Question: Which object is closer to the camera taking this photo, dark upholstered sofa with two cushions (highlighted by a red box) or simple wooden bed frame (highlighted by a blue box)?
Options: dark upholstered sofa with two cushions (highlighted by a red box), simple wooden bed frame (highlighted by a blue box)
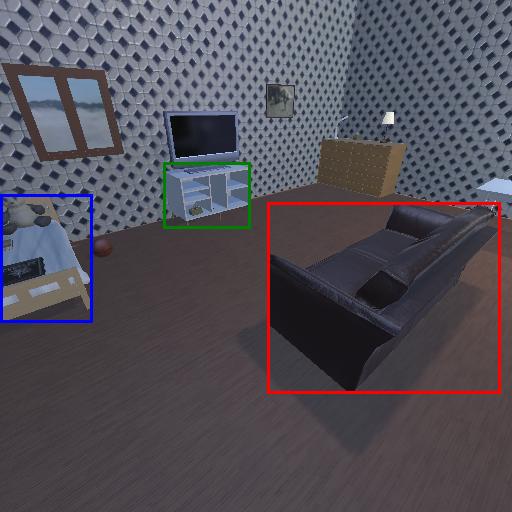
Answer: dark upholstered sofa with two cushions (highlighted by a red box)